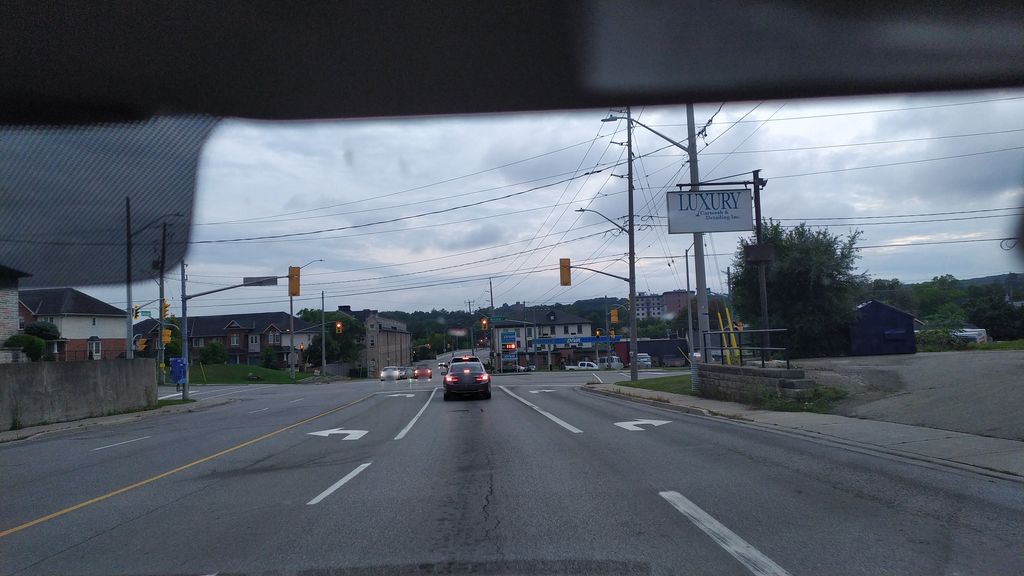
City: kitchener-waterloo